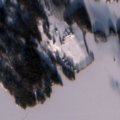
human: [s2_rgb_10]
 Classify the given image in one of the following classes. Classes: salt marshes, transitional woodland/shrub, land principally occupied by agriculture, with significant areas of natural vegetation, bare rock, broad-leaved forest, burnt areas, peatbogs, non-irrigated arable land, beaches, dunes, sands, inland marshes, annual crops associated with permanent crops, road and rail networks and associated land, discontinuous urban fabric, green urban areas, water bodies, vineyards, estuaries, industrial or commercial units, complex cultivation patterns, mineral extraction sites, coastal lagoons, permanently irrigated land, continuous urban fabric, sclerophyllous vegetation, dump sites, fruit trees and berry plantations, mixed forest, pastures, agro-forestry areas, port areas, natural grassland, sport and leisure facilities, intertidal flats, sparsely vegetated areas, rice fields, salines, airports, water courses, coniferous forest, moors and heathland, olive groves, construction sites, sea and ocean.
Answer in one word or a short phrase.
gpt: land principally occupied by agriculture, with significant areas of natural vegetation, mixed forest, water bodies